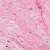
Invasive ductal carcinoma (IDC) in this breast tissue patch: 0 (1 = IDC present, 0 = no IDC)